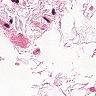
Metastatic tissue present: no